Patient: sex M, age 79
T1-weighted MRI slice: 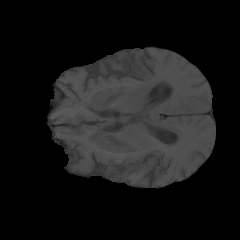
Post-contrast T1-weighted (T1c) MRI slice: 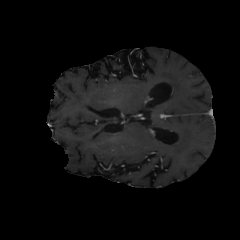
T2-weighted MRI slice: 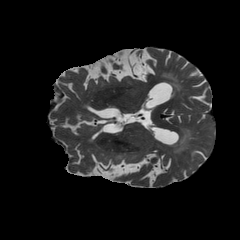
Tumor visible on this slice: no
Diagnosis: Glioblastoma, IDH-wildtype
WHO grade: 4